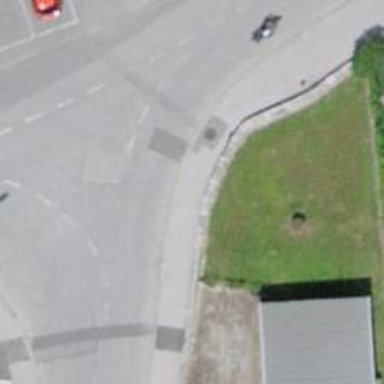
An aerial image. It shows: Sidewalk.